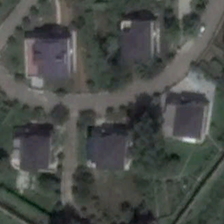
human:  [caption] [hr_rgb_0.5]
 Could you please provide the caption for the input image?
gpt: several buildings and many green trees are in a medium residential area .

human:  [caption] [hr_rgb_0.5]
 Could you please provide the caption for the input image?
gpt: several buildings and many green trees are in a medium residential area .

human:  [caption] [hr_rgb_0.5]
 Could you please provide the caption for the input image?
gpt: several buildings and many green trees are in a medium residential area .

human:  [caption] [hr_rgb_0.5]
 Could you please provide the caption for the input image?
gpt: several buildings and many green trees are in a medium residential area .

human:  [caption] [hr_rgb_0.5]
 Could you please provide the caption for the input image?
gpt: several buildings and many green trees are in a medium residential area .